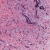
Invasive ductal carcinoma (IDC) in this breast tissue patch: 1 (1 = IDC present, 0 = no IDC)